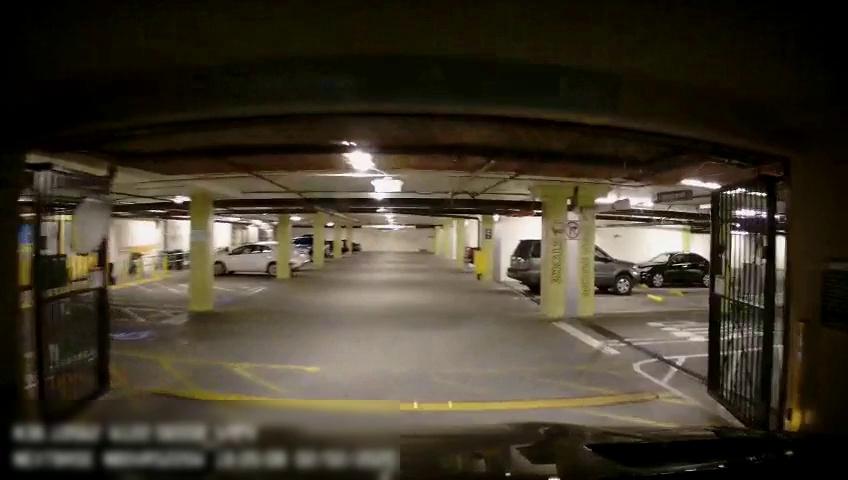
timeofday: Dusk/Dawn/Twilight
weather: Other
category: Drivable Space
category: Vehicles | Car
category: Vehicles | Truck
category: Vehicles | SUV
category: Vehicles | Truck
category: Vehicles | Car
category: Vehicles | Car
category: Vehicles | Car
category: Vehicles | SUV